Question: I am trying to connect my react application to HiveMQ using mqtt.js package but I am having this error.

This is the code I used
'''
useEffect(() => {
const options: IClientOptions = {
protocol: "ws",
username: "myfirstdevice",
password: "qweqwe123",
};
const client = mqtt.connect('ws://8dedd20fc1164c8e9ce132a8a8359991.s1.eu.hivemq.cloud:8884', options);
// const client = mqtt.connect(options);
client.on('connect', function () {
console.log('Connected');
});
client.on('error', function (error) {
console.log("ERROR", error);
});
client.on('message', (topic,message,packet)=>{
console.log("RECEIVE", topic)
console.log("RECEIVE", message)
console.log("RECEIVE", packet)
});
}, []);
'''
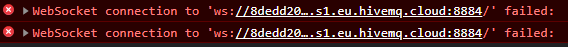
Answer: Port 8884 is for MQTT over Secure WebSockets
You'll need to change the URL to start with 'wss://' not 'ws://'